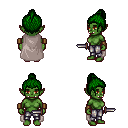
a pixel art fantasy rpg character, female body template, orc, green skin, gray cape, metal pants, green short topknot hairstyle, leather bracers, dagger, four views (front, back, left, right), 2x2 character sprite sheet, small pixel art, hard edges, no anti-aliasing